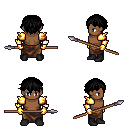
a pixel art fantasy rpg character, male body template, human, dark skin, gold arm armor, robe skirt, black short bangs hairstyle, gold gloves, black shoes, spear, four views (front, back, left, right), 2x2 character sprite sheet, small pixel art, hard edges, no anti-aliasing